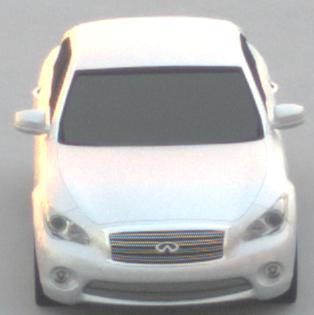
Make: Infiniti
Model: M 37
Detailed model: M (Y51)
Model produced from: 2010/10
Model produced until: 2013/11
Doors: 4
Color: white
Road condition: dry road
Daytime: sunrise or sunset
Contrast: medium contrast